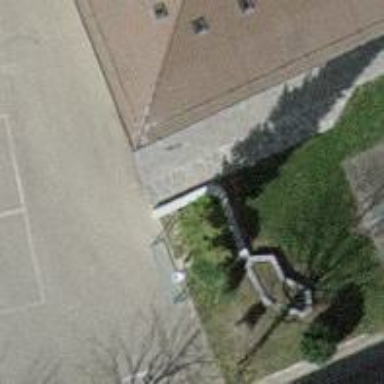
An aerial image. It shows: Retaining wall made of concrete.